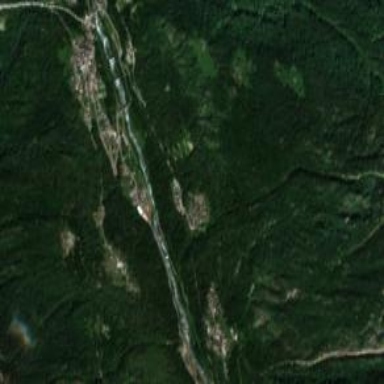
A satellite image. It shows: Small hamlet.